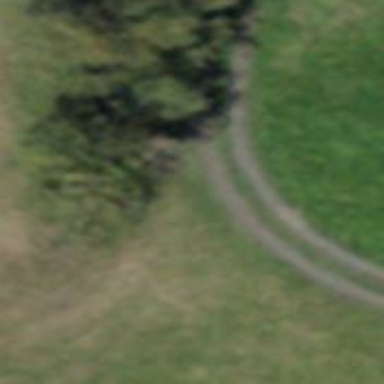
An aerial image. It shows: Bench.